Question: A simple modular java library has only two module:
'''
package com.mycorp.lib.logger;
public class LogcatLogger implements Logger {
@Override
public void out(LogcatLogger.LogMessage message){
Log.i("TAG", message.status);
}
...
}
package com.mycorp.lib.webservice;
public class JsonWebservice implements Webservice {
@Override
public void onErrorFound(String status) {
LogcatLogger.LogMessage message = new LogcatLogger.LogMessage();
message.status = status;
LogcatLogger.out(message);
}
...
}
'''
How to make and independent like this? ( client application can invoke methods too )

I try before:
: api has many methods and many command class must create
Added as nested static class of for more challenging situation
Target Design image added.
Any help appreciated.
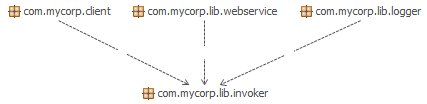
Answer: Use the . Basically, make LogcatLogger implement a custom interface, and reference that interface in the service.
'''
package com.mycorp.lib.invoker;
public interface Logger {
void out(Loggable message);
}
package com.mycorp.lib.invoker;
public interface Loggable {
void setStatus(String status);
String getStatus();
}
package com.mycorp.lib.invoker;
public class LoggableFactory {
public static Loggable createDatabaseLogMessage() { return new DatabaseLogMessage(); }
public static Loggable createWebserviceLogMessage() { return new WebserviceLogMessage(); }
}
package com.mycorp.lib.logger;
public class WebserviceLogMessage implements Logger {
@Override public void out(Loggable message){
Log.i("TAG", message.getStatus());
}
...
}
package com.mycorp.lib.logger;
public class DatabaseLogMessage implements Logger {
@Override public void out(Loggable message) {
Log.i("JDBC",message.getStatus());
otherFancyStuff(); // whatever ? :)
}
}
package com.mycorp.lib.webservice;
public class JsonWebservice implements Webservice {
Logger out;
JsonWebservice(Logger out) { this.out = out; }
@Override
public void onErrorFound(String status) {
Loggable message = LoggableFactory.createWebserviceLogMessage();
message.setStatus(status);
out.out(message);
}
...
}
'''